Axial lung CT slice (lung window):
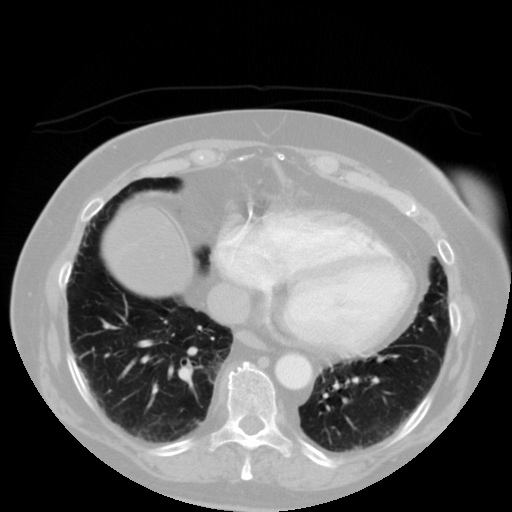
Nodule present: no